Field crop: maize
Growth stage: 1
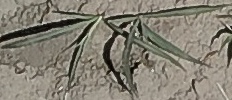
Species: sorghum